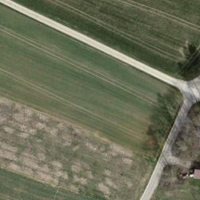
EUNIS habitat code: 52
Species observed at this site:
Milvus milvus
Falco tinnunculus
Oenanthe oenanthe
Saxicola rubetra
Buteo buteo